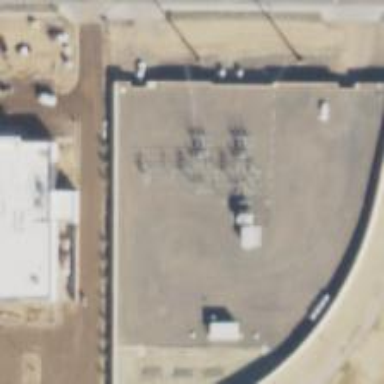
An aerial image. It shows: Switch used for power control.